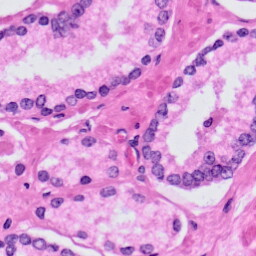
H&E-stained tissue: Prostate